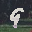
Label: 9